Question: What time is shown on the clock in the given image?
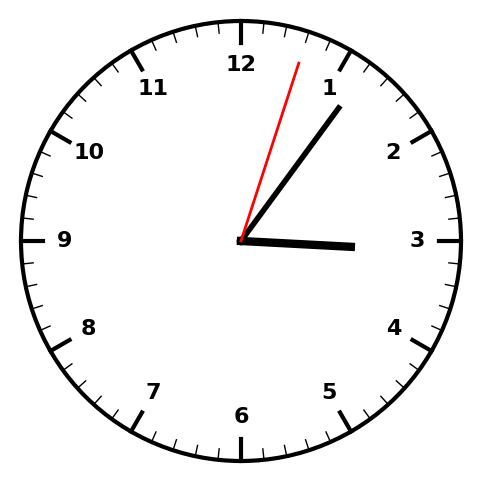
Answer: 03:06:03